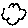
Label: cloud